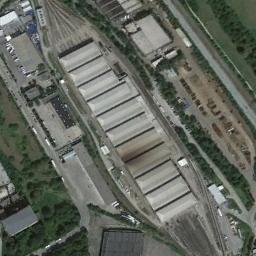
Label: railway_station